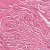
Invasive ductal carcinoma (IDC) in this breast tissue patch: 0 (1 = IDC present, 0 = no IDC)